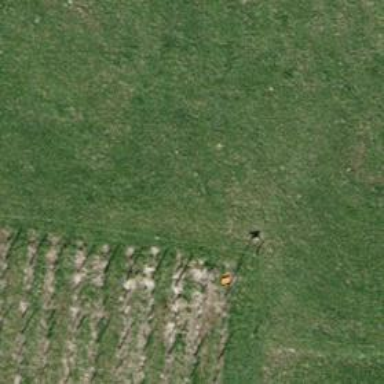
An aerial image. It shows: Pipeline marker.